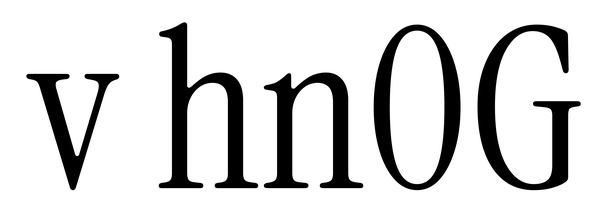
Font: InstrumentSerif-Regular